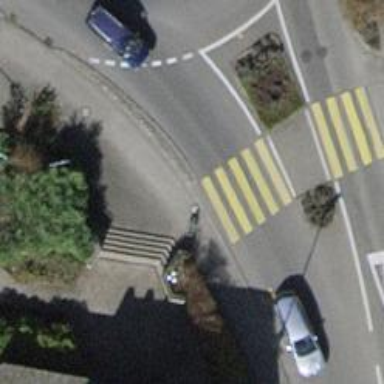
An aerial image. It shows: Marked zebra crossing with island.